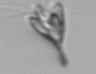
Label: Pyramimonas_longicauda